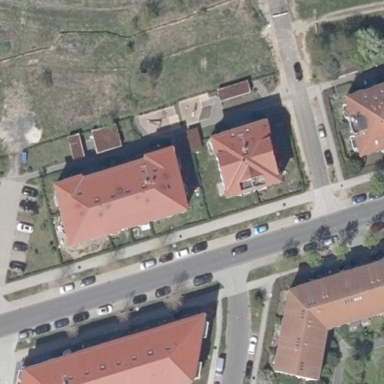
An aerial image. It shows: Image showing building with apartments.